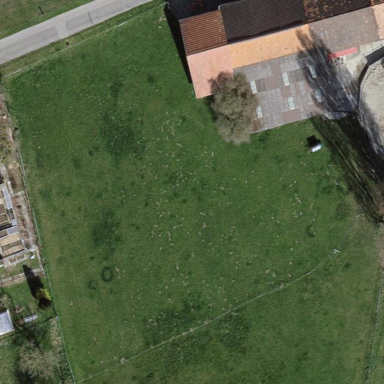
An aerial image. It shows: Meadow enclosed by fence.